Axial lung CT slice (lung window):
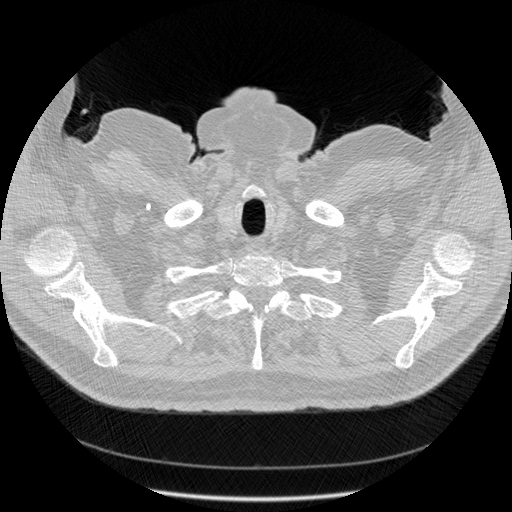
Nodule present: no